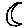
Label: moon